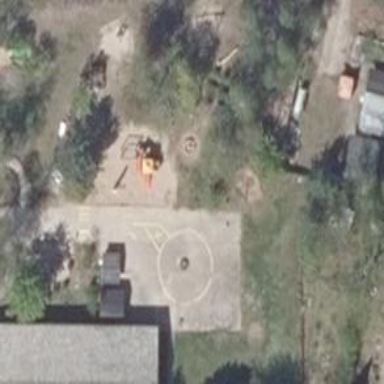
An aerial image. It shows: Playground featuring roundabout.